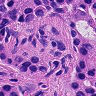
Metastatic tissue present: yes